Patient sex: M
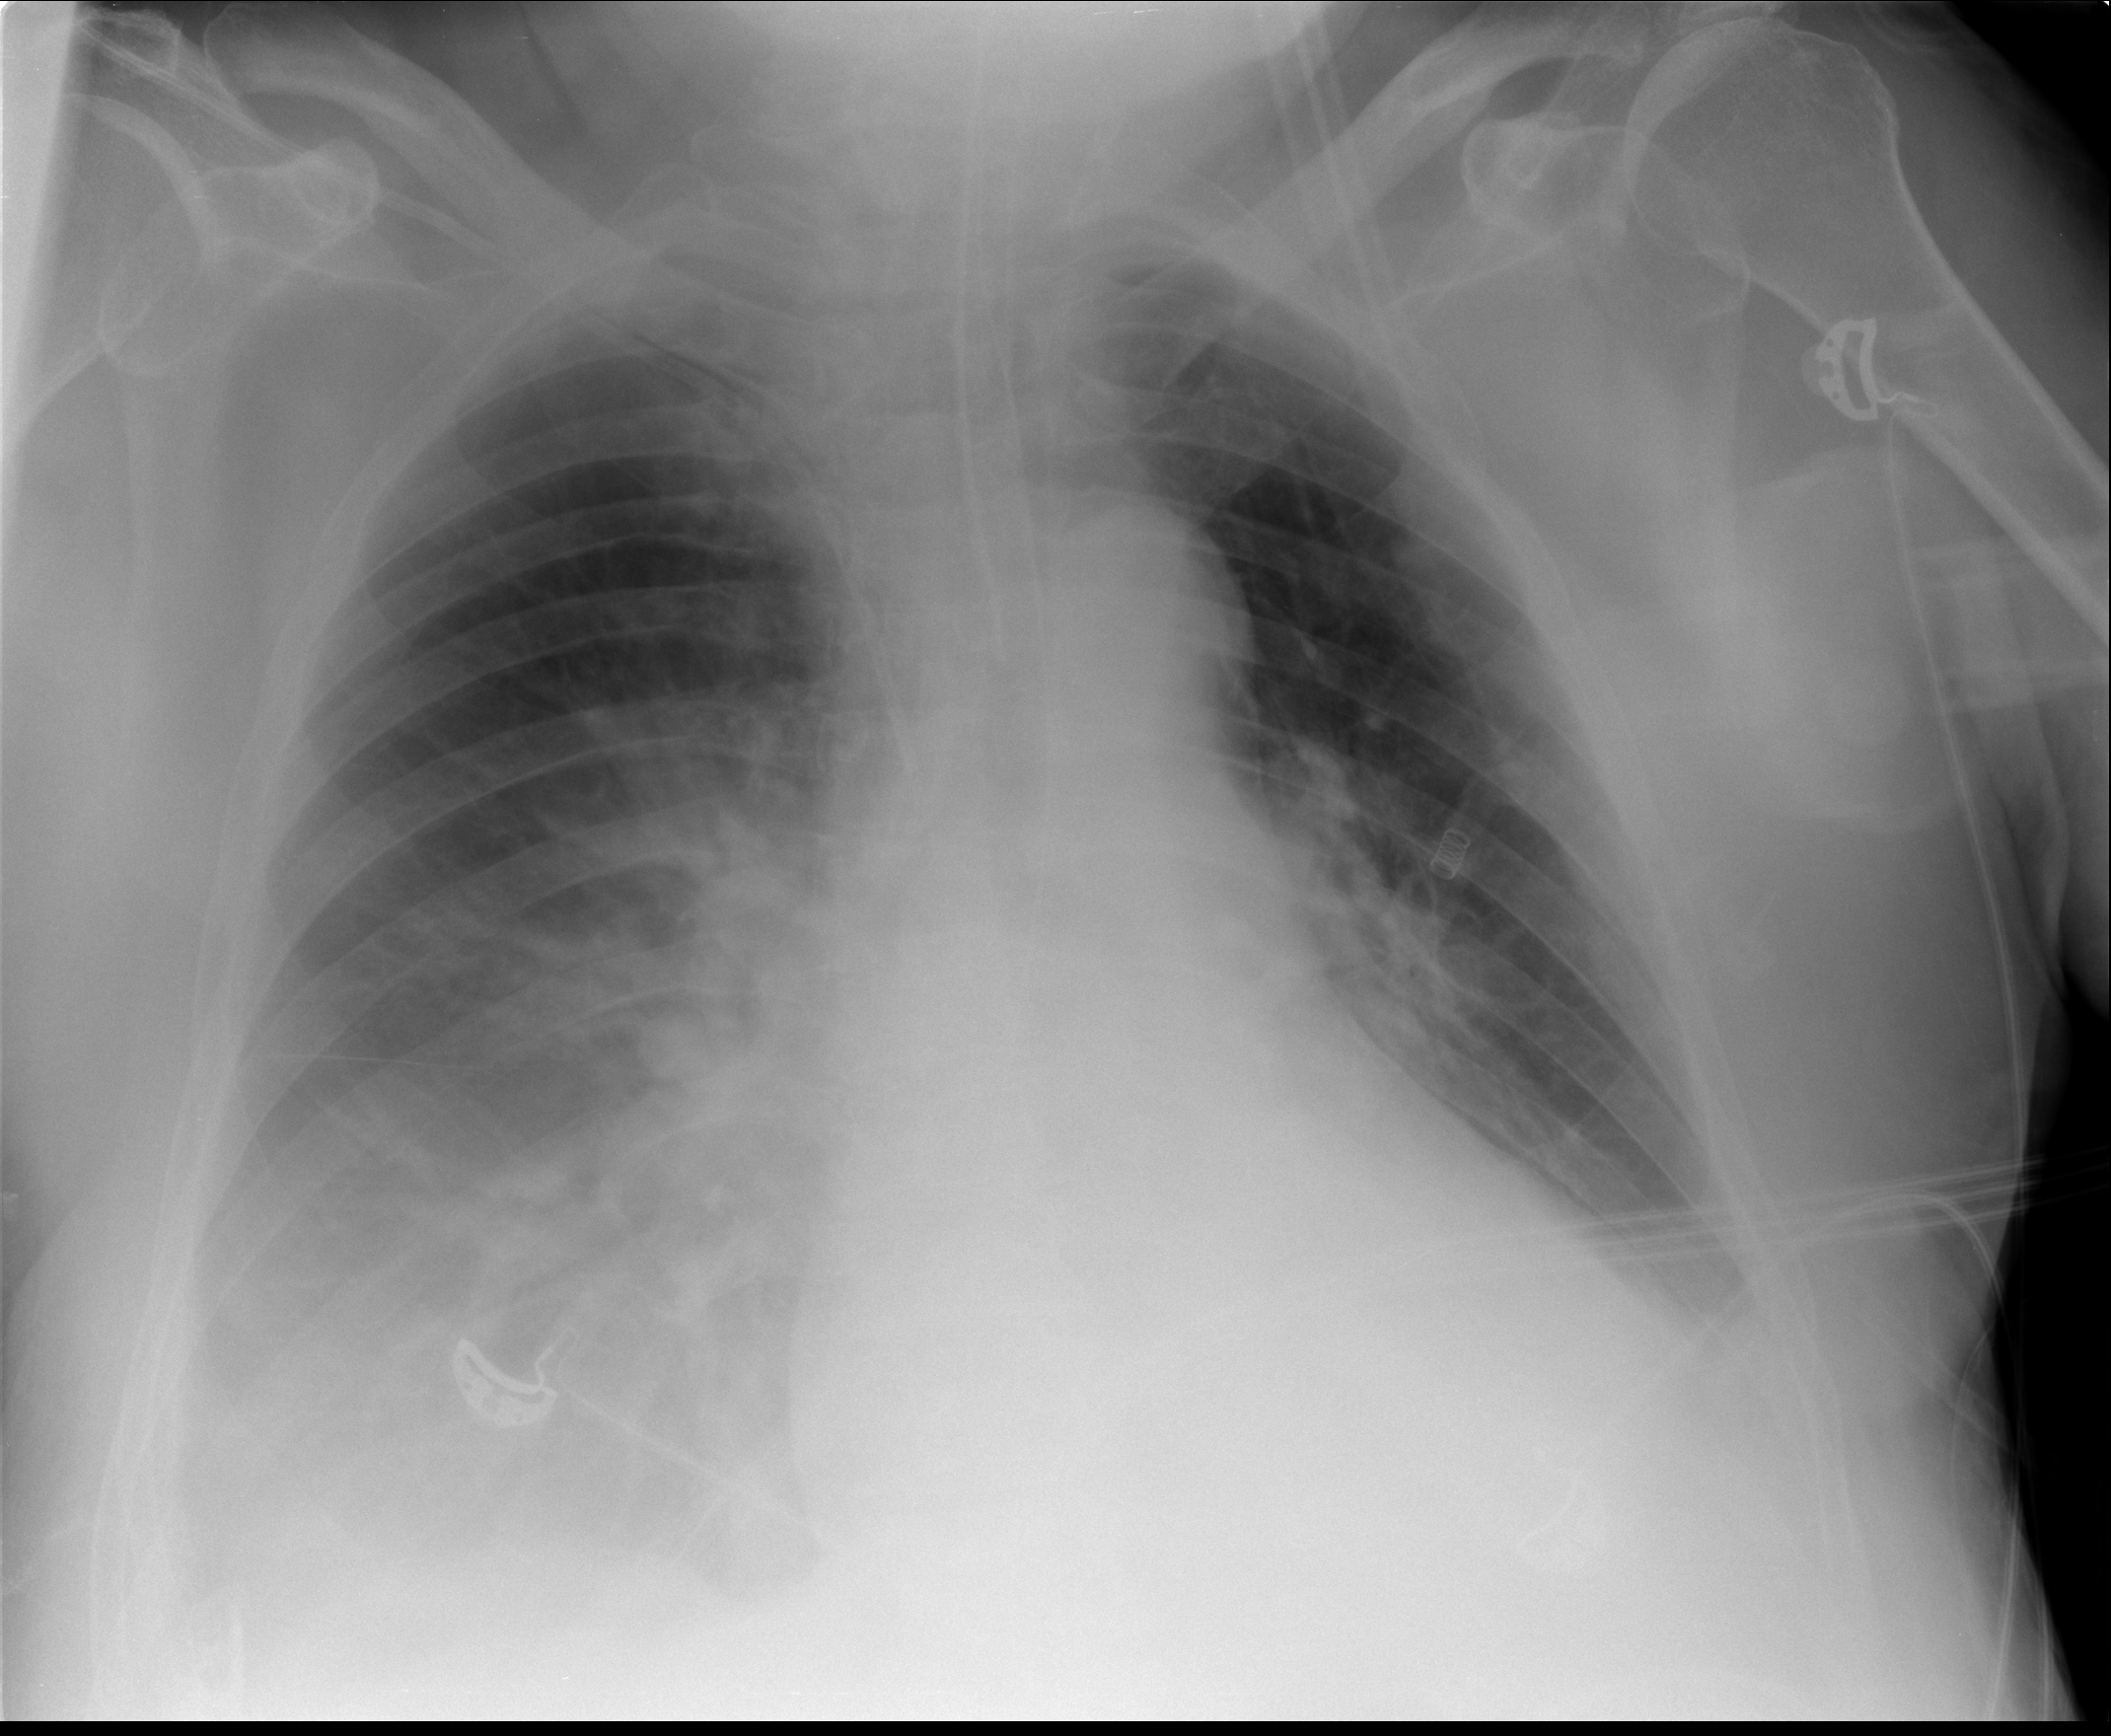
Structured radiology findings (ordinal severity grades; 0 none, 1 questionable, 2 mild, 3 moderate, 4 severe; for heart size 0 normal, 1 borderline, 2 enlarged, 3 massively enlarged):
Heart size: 1
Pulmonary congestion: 1
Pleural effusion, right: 3
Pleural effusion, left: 1
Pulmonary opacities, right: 2
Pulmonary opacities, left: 0
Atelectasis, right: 1
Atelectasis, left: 0